Chest X-ray:
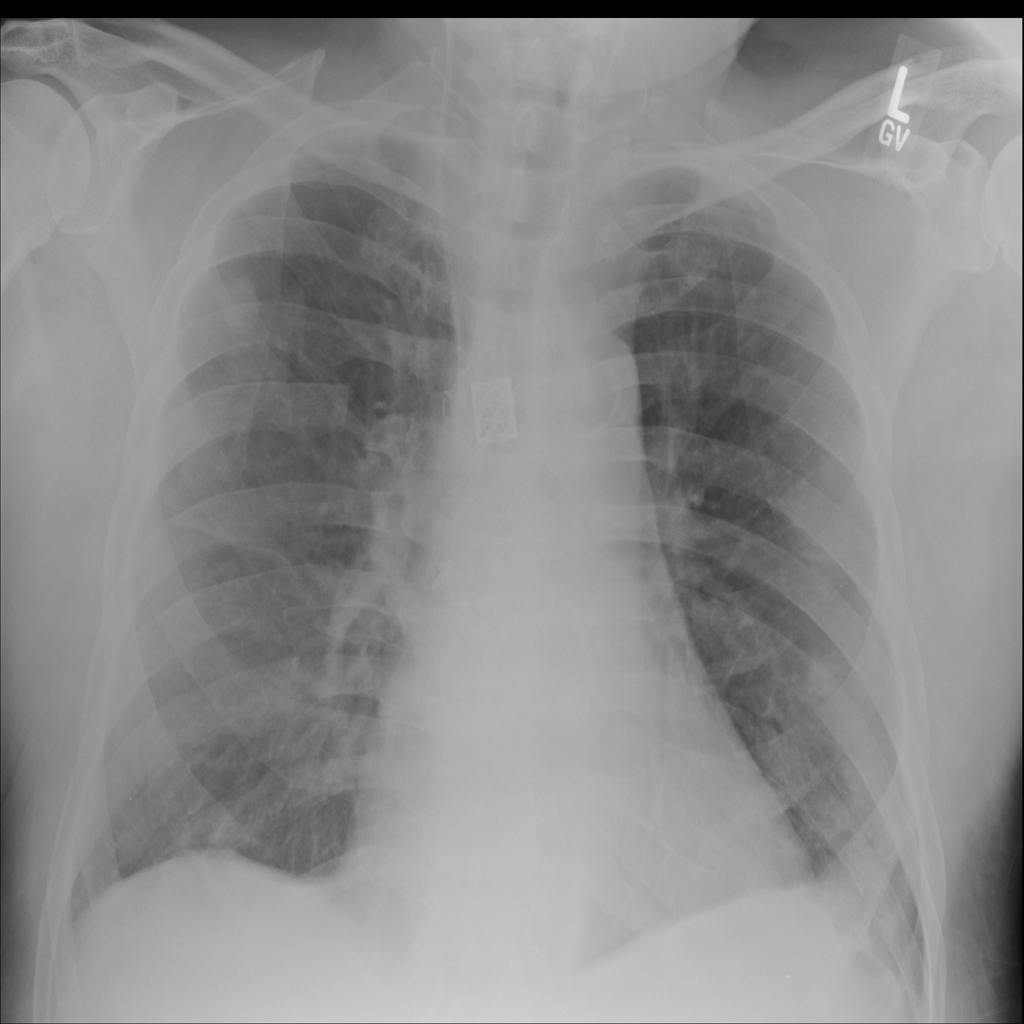
Findings: Nodule, Pleural Thickening
No abnormal finding: no